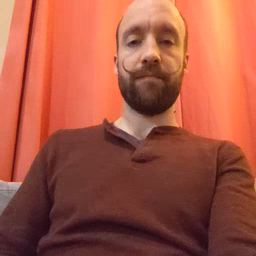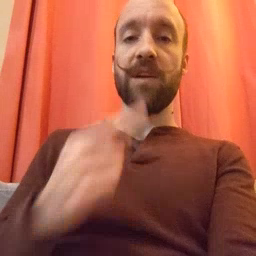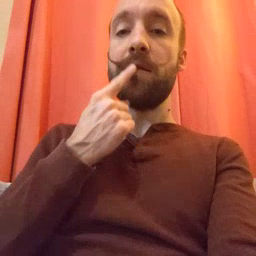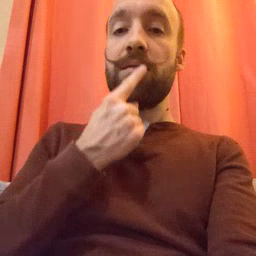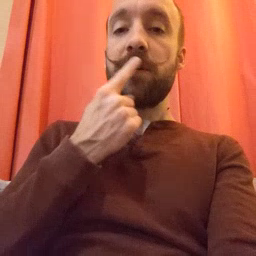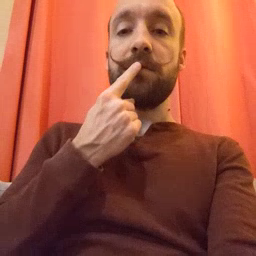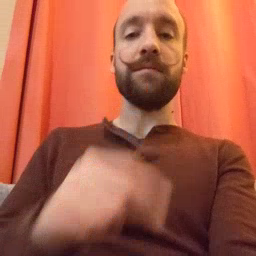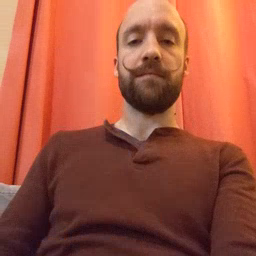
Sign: lips